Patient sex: M
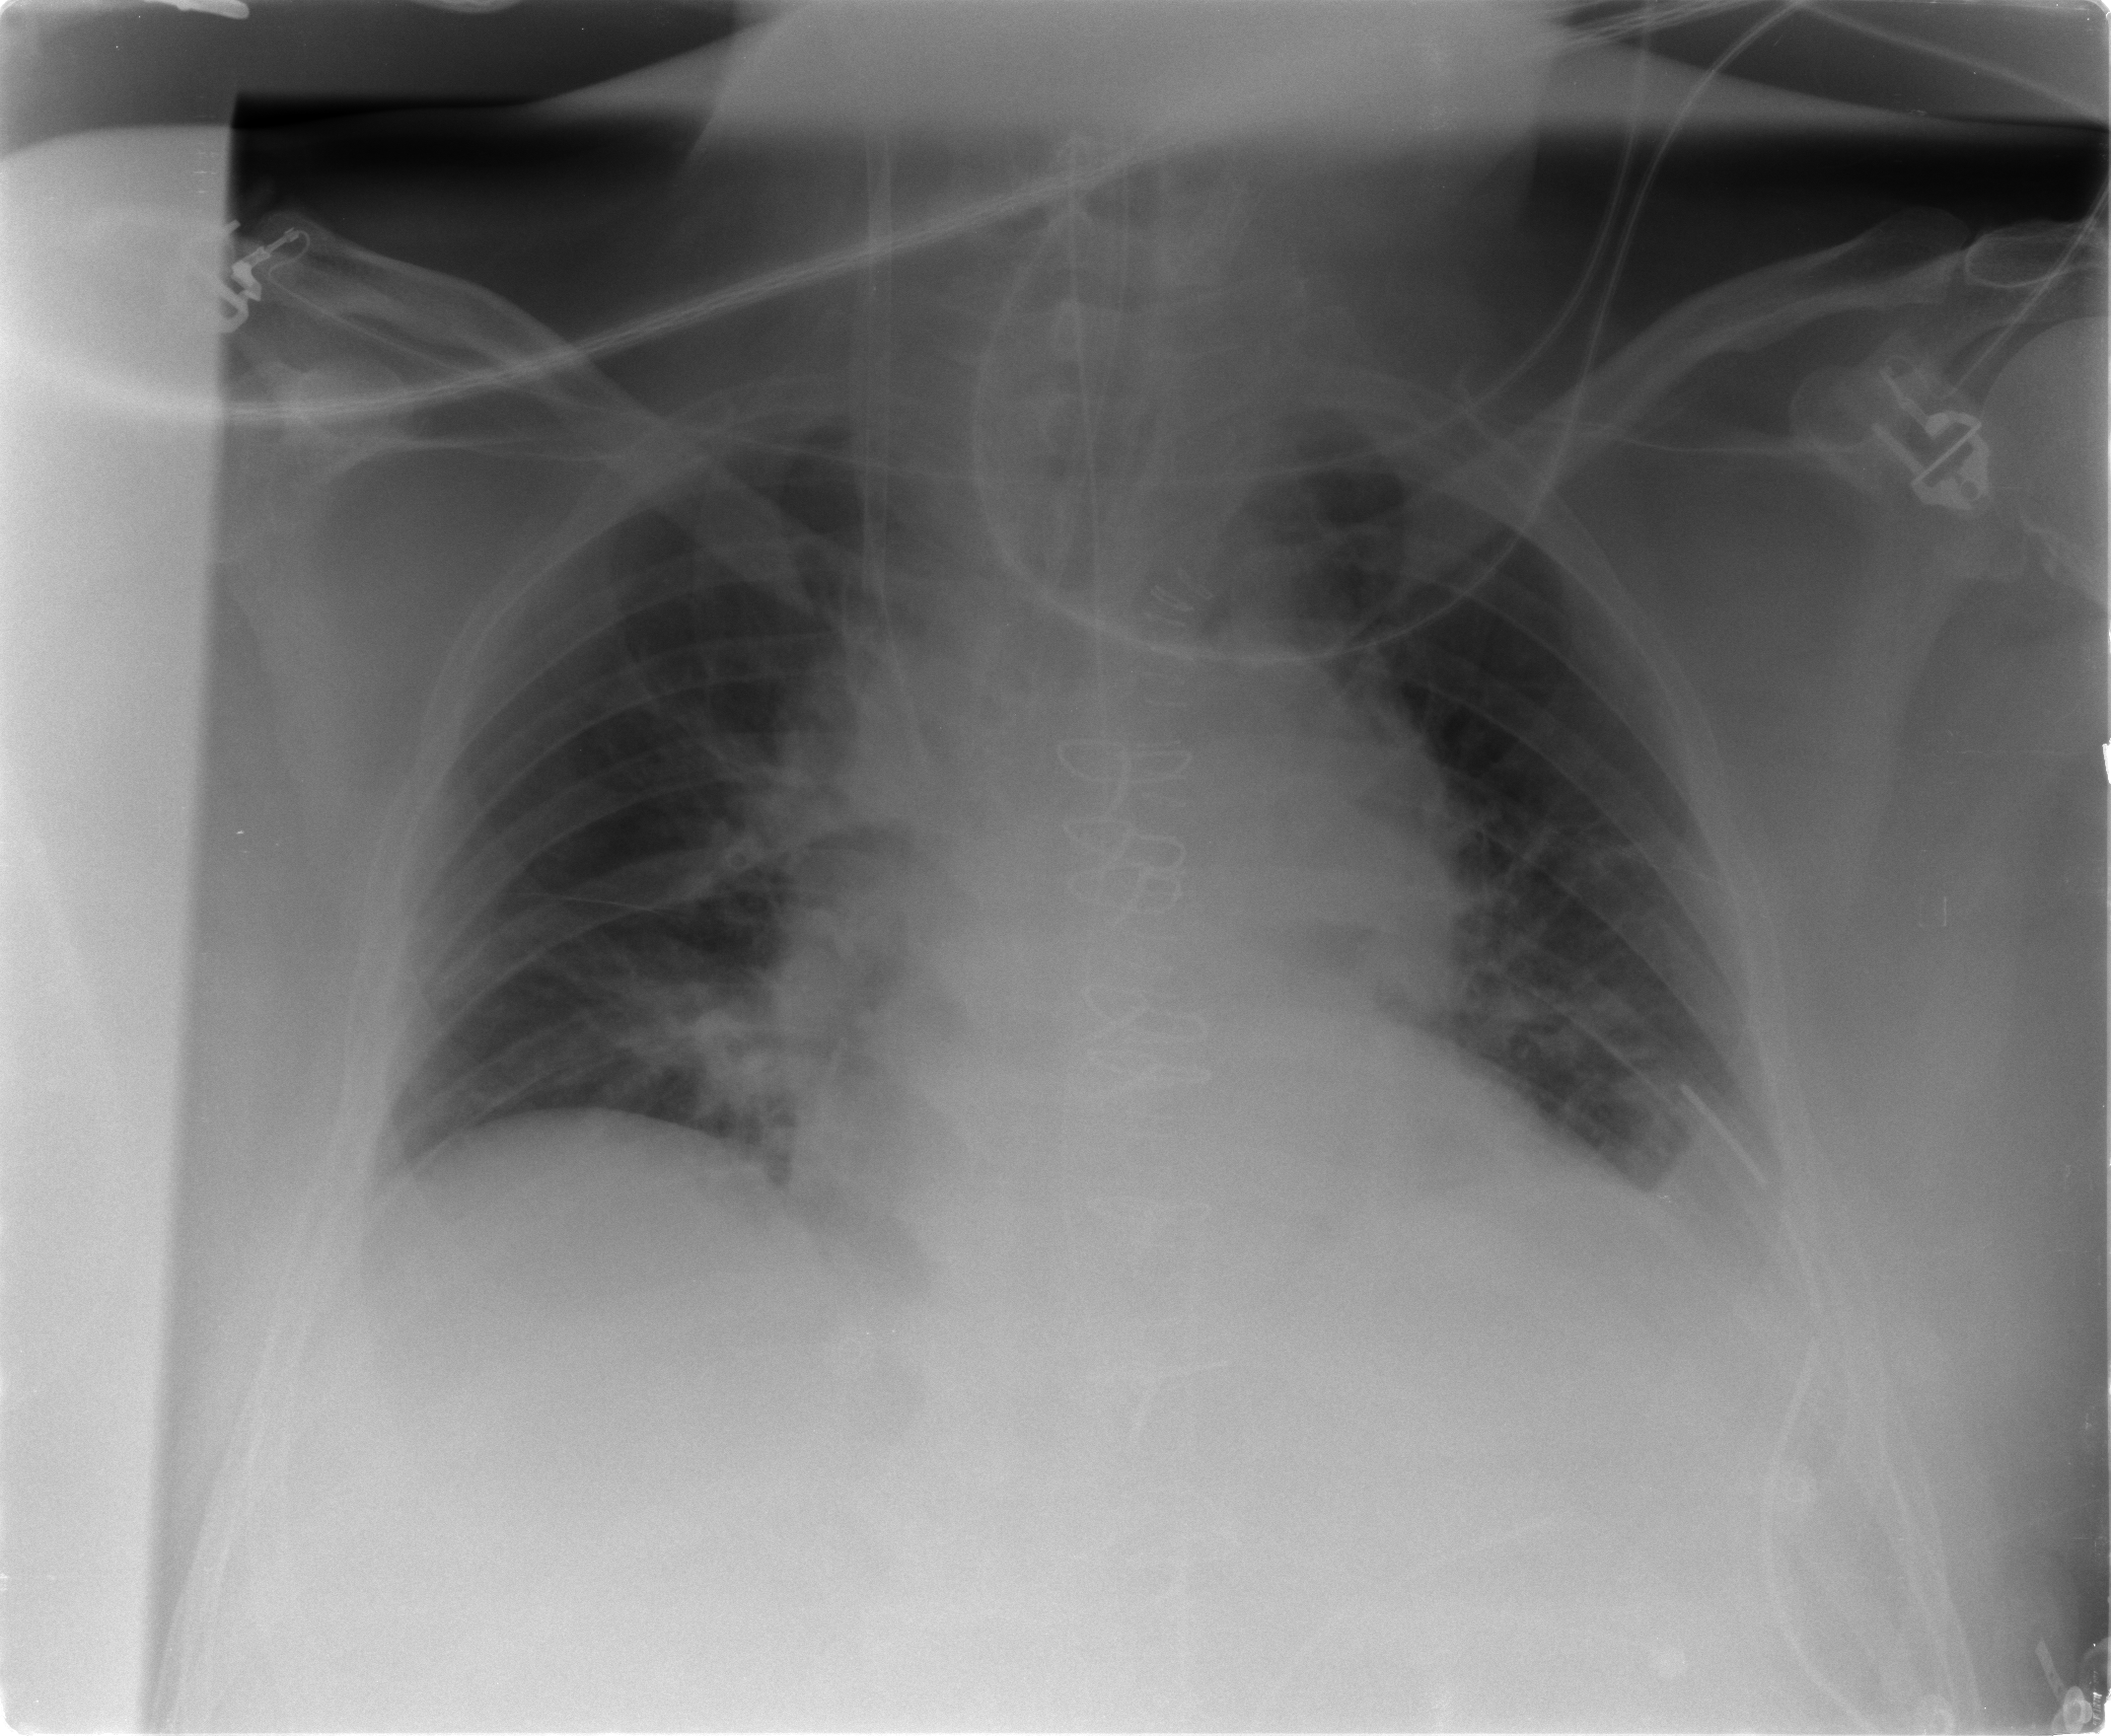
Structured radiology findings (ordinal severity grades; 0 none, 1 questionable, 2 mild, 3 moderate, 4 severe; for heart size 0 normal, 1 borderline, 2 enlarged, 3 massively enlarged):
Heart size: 2
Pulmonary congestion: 2
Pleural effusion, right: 0
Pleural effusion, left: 2
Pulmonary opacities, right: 1
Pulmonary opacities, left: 1
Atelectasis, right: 2
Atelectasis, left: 2